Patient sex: F
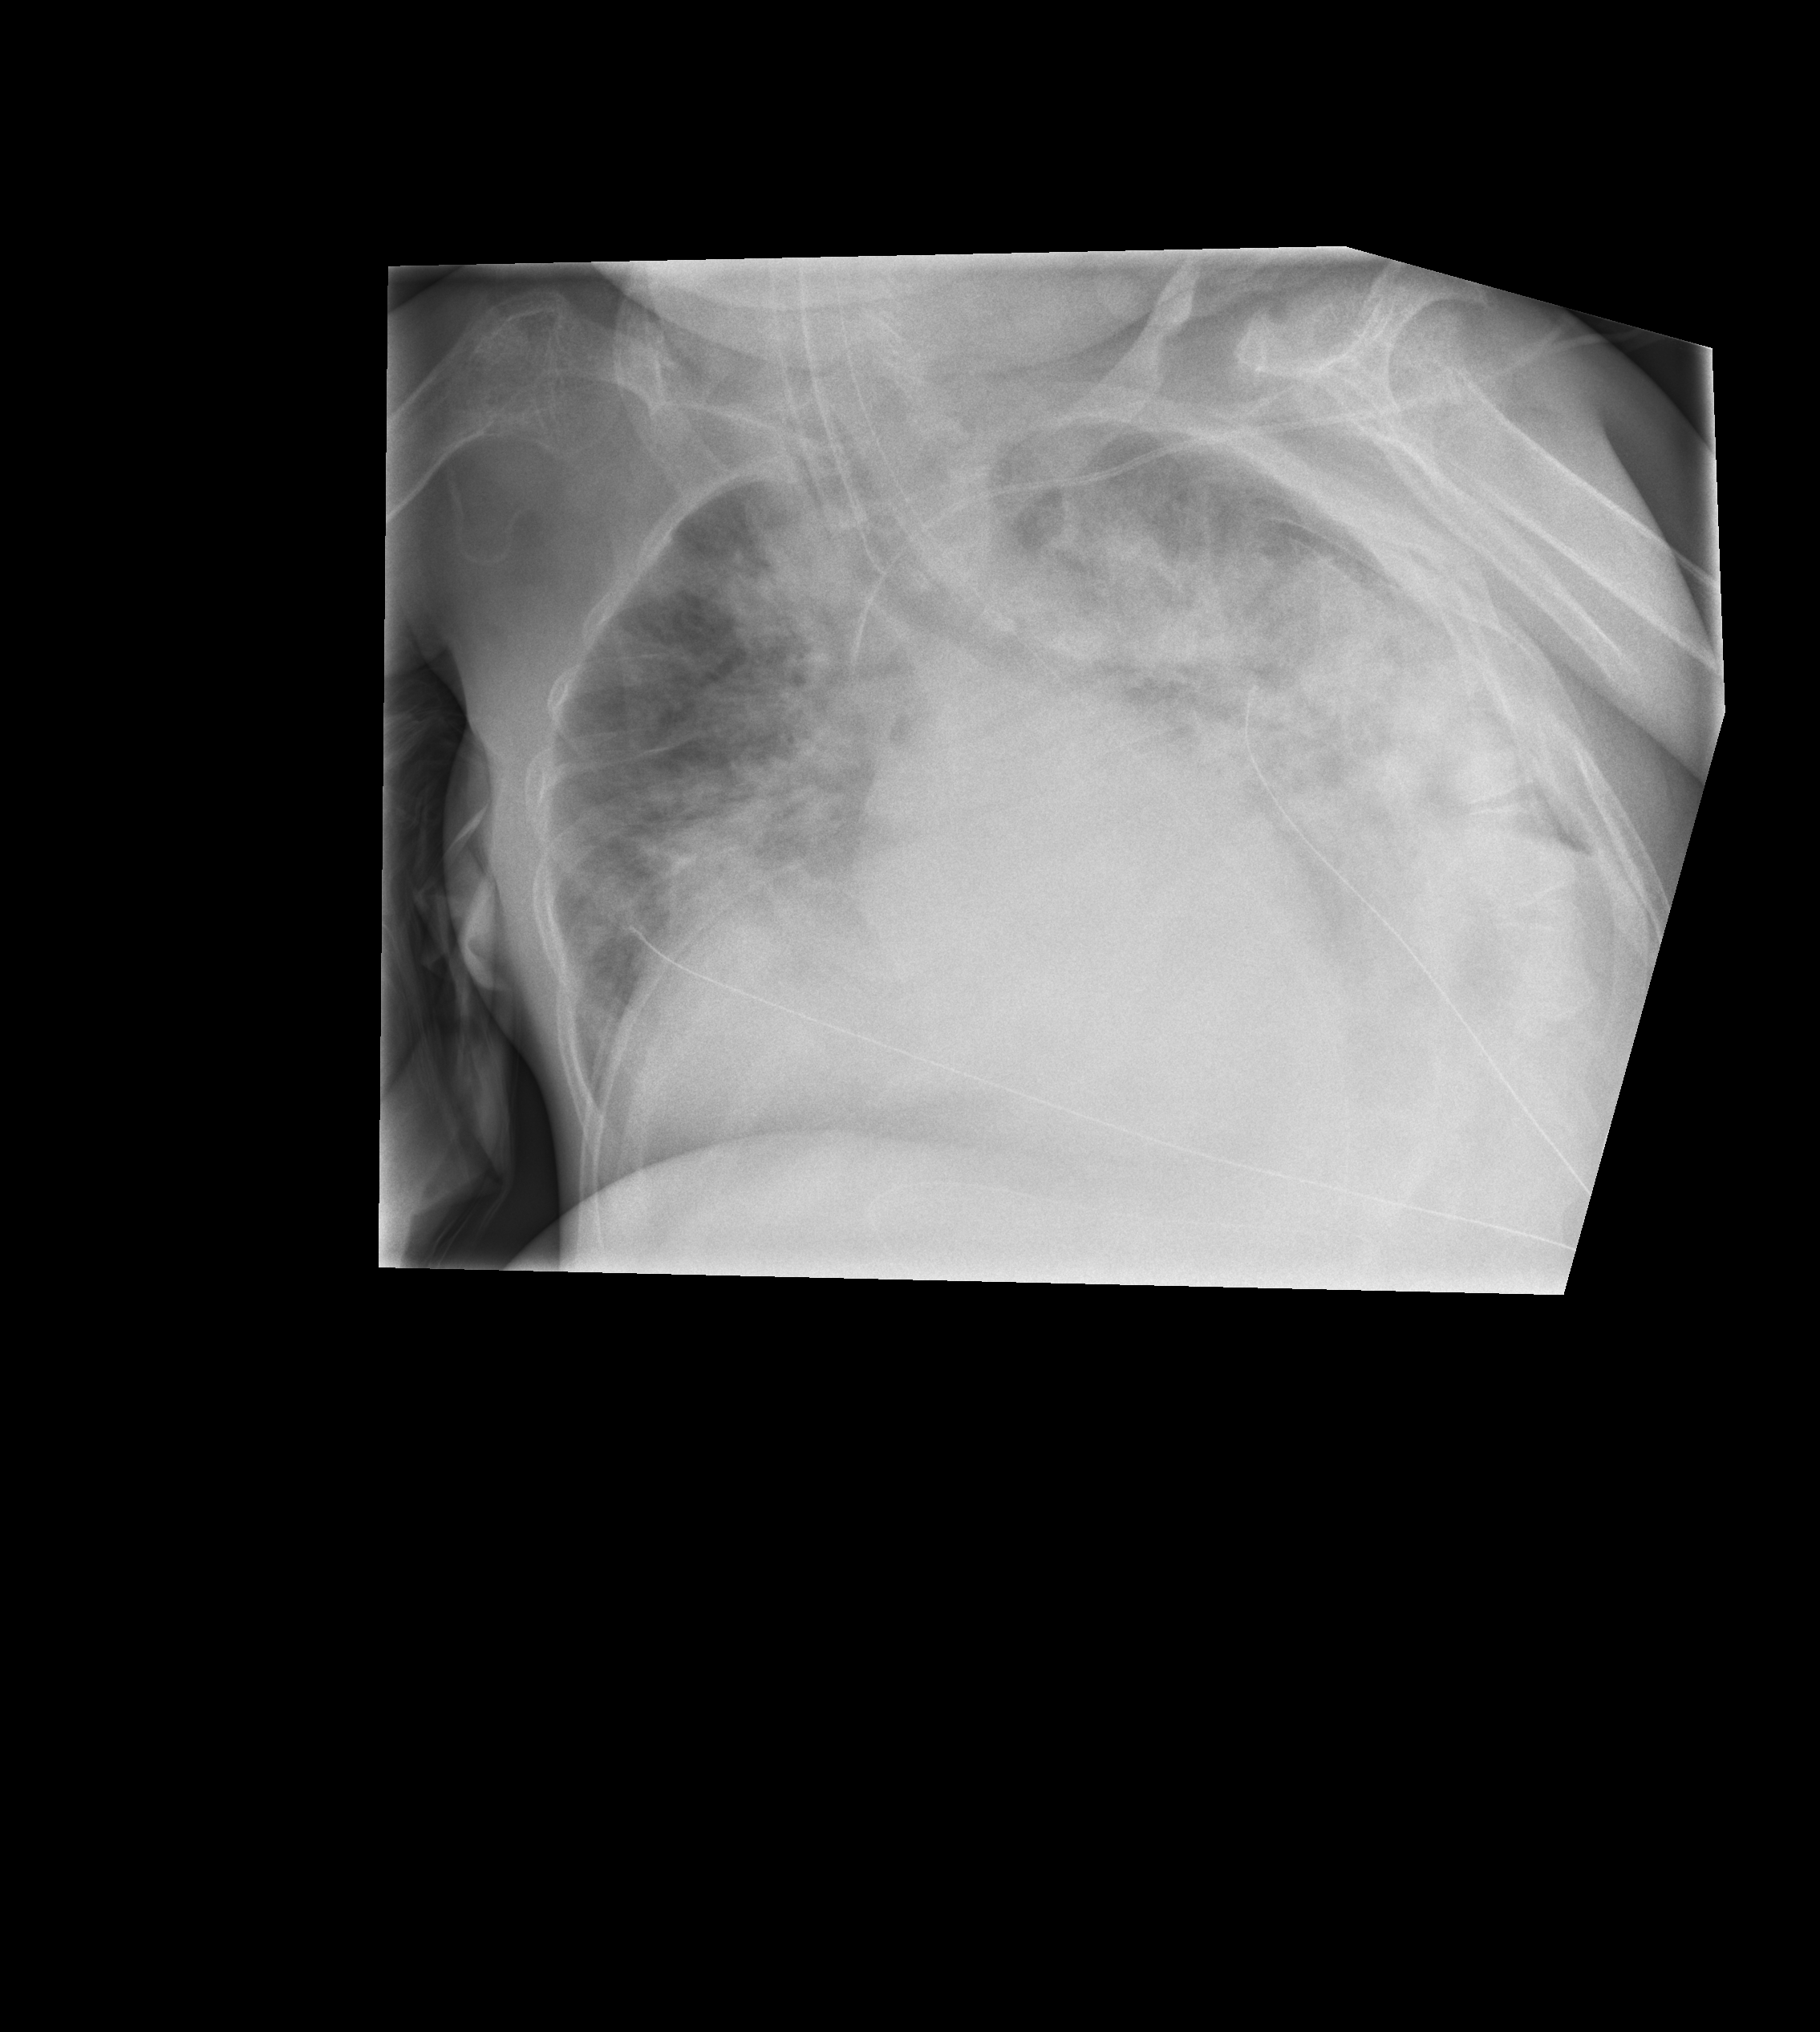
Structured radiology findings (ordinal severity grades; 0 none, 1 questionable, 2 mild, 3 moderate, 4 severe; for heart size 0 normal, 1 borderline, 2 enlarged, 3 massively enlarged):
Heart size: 2
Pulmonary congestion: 3
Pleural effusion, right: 2
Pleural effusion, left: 3
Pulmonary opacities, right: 3
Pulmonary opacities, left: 4
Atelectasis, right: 2
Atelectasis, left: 3